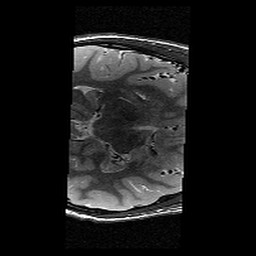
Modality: T2w
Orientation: axial
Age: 11
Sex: male
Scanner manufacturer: siemens
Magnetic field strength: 3 T
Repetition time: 9.23 s
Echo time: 0.067 s